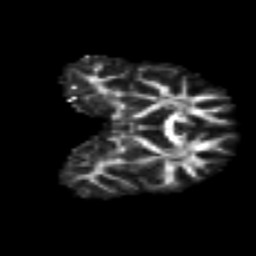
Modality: FA
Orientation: coronal
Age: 26
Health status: ill
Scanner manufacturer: philips
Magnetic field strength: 3 T
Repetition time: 9 s
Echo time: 0.127 s